Interaction volume radius: 10 \u00c5
Interaction volume height: 30 \u00c5
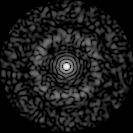
Disorder parameter: 0.8274